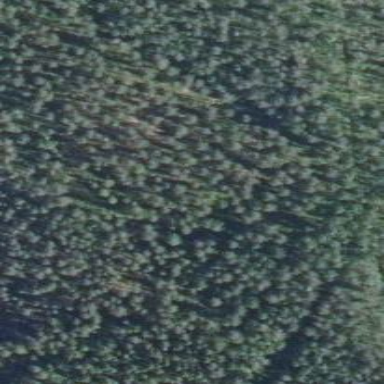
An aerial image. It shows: Needle-leaved woodland.